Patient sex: M
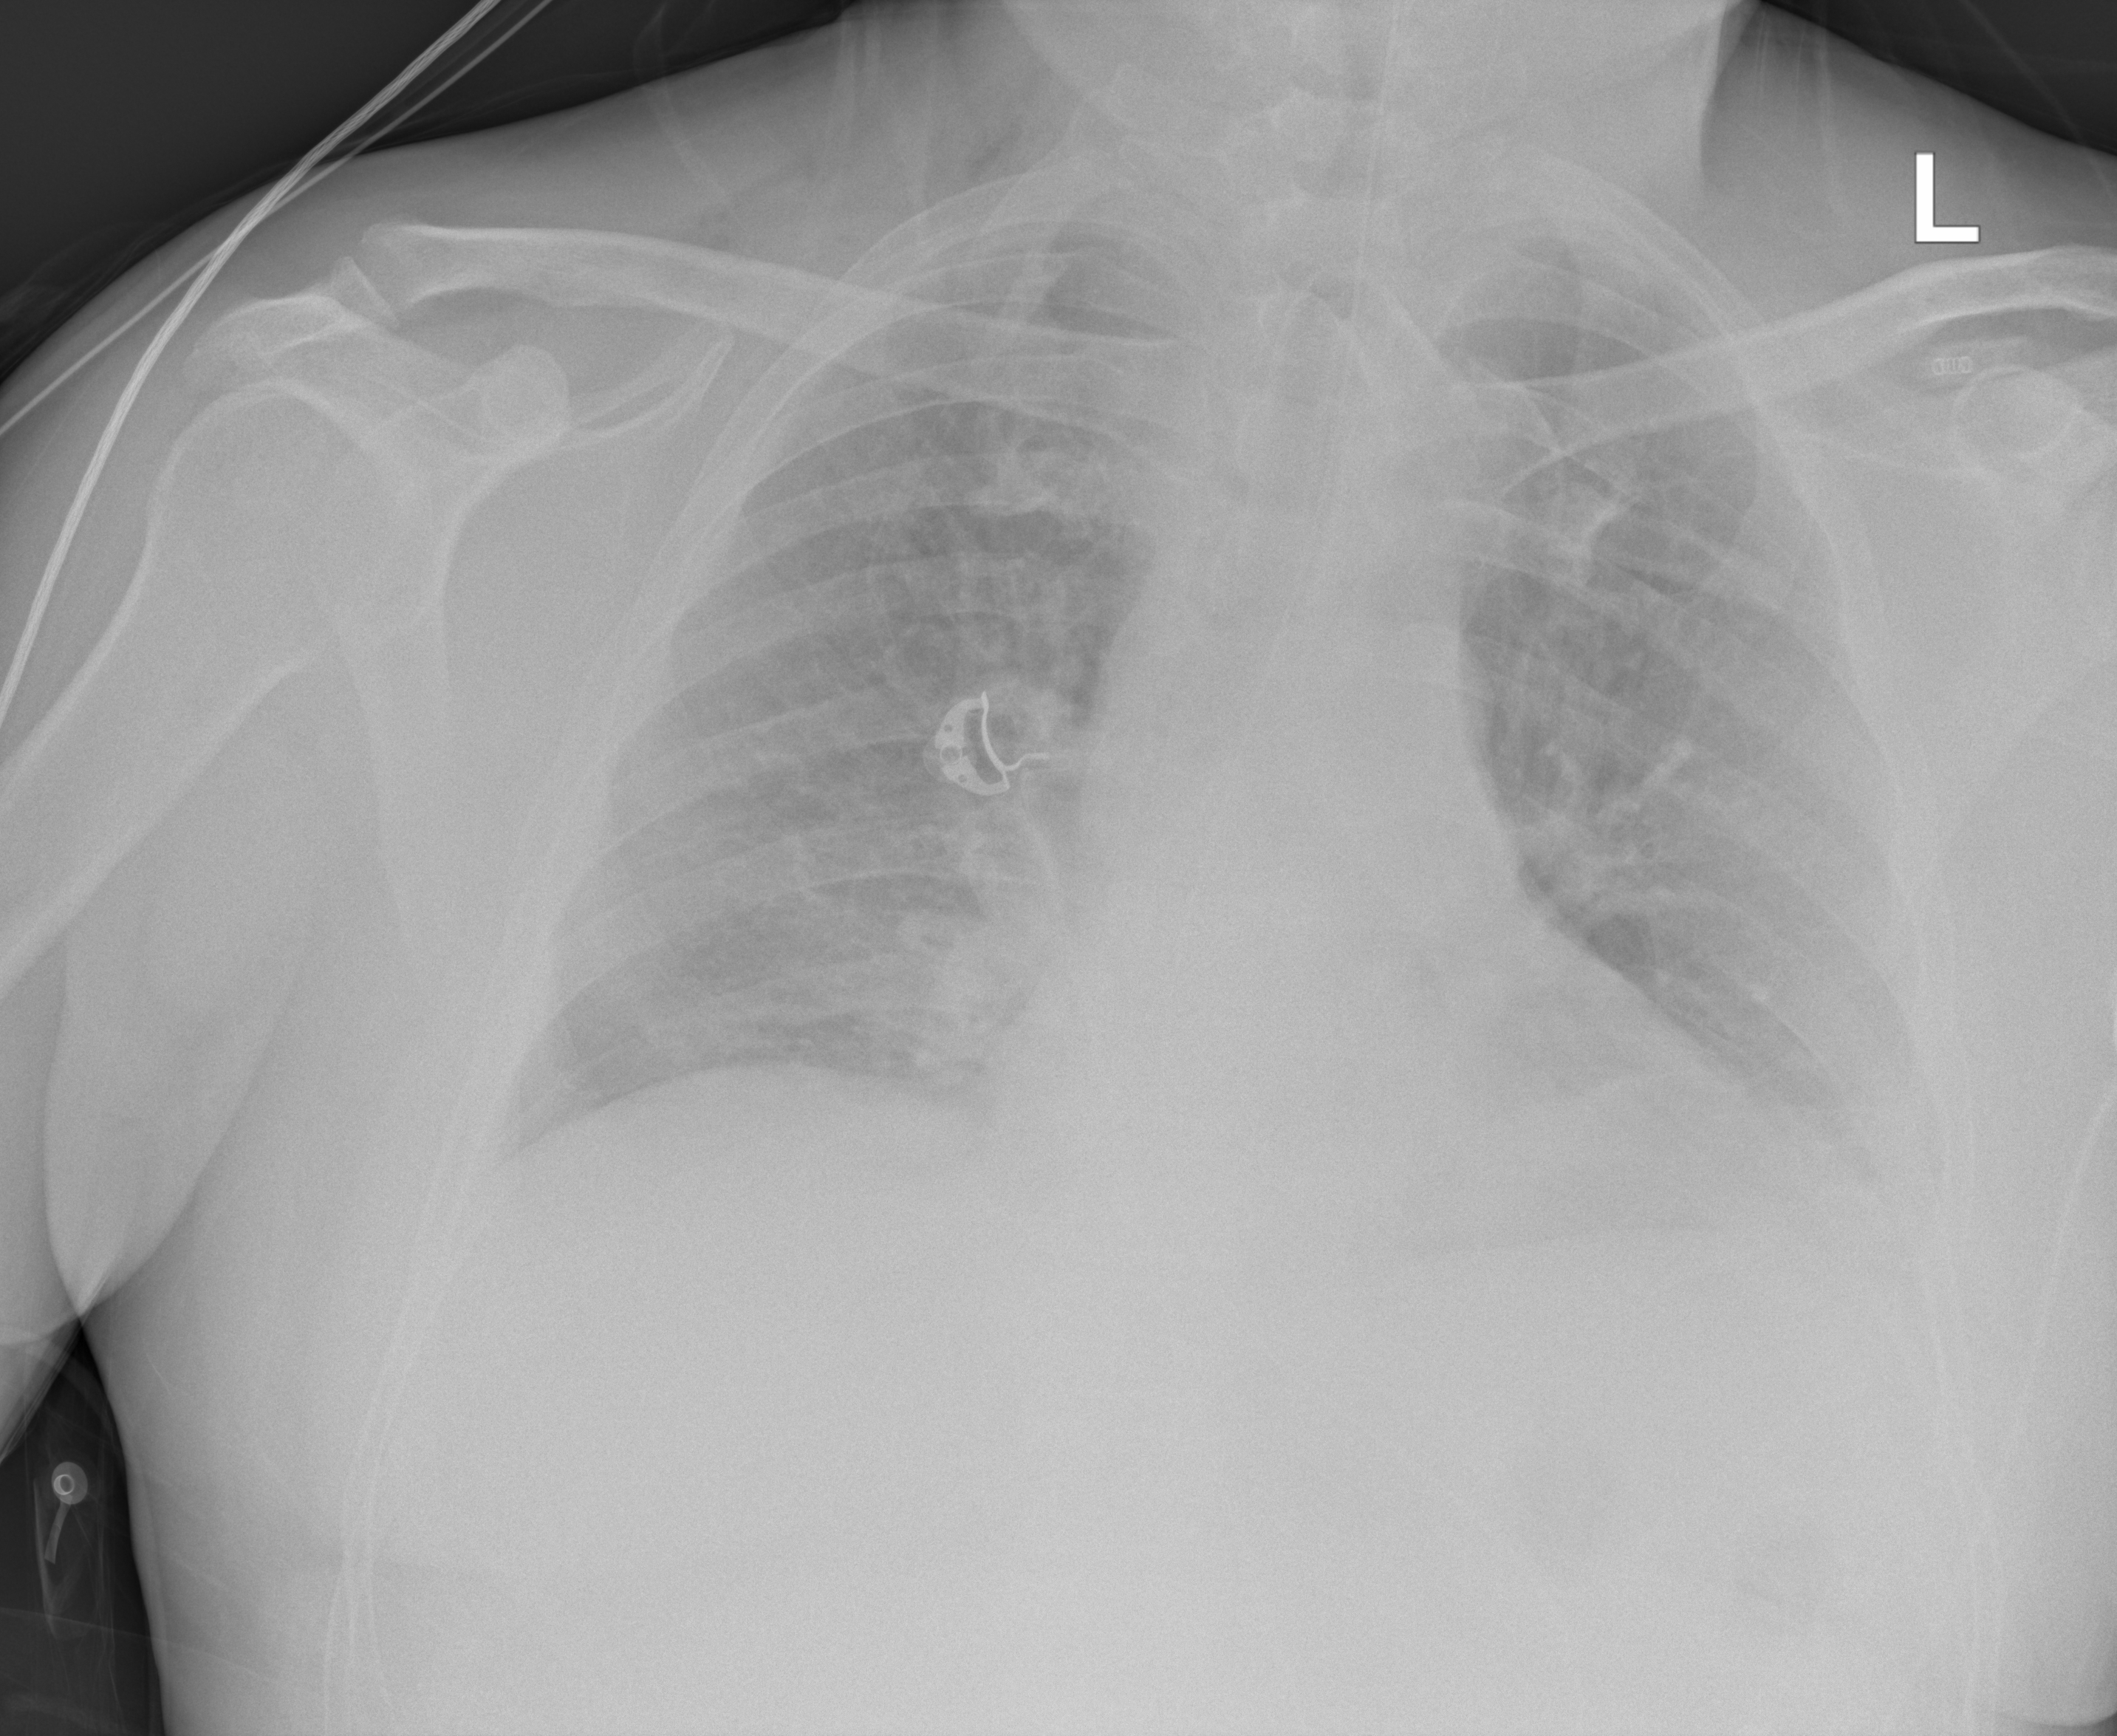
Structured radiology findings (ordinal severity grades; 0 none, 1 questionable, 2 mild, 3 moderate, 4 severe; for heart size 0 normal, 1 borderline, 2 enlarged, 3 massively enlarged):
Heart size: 1
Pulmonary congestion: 3
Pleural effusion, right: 0
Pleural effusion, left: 2
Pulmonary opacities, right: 2
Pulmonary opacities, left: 2
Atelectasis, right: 2
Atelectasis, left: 2